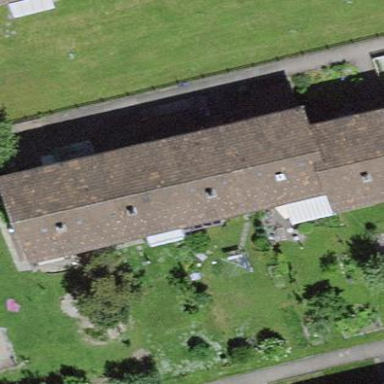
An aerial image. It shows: Building with gabled roof oriented across.